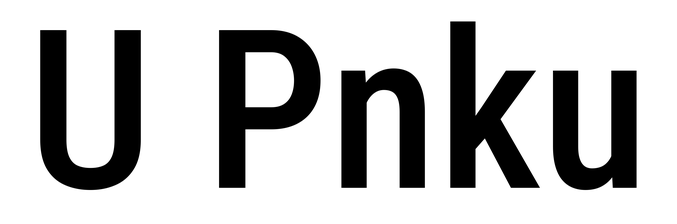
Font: Roboto_Condensed_Medium